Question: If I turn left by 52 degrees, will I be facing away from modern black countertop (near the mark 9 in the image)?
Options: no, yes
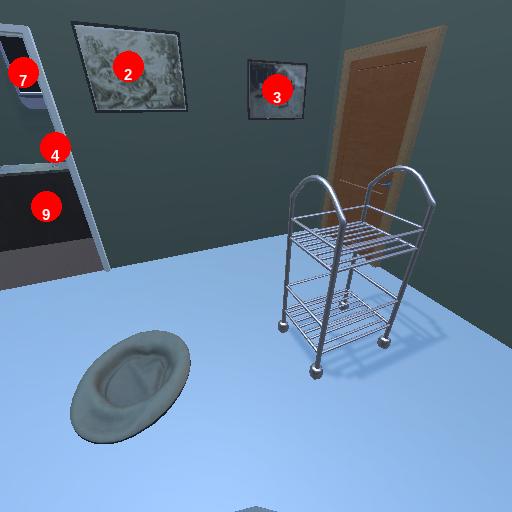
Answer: no